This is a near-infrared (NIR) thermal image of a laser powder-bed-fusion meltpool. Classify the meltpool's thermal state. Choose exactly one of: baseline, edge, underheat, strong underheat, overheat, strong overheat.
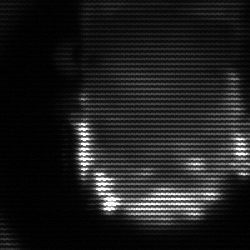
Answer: baseline